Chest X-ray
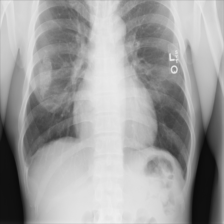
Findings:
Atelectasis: negative
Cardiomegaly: negative
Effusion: negative
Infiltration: negative
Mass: negative
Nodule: negative
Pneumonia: negative
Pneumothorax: negative
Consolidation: negative
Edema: negative
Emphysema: negative
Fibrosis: negative
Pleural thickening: negative
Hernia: negative